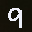
Label: 9